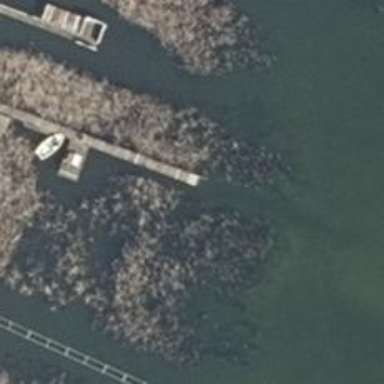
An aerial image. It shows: Man-made pier.